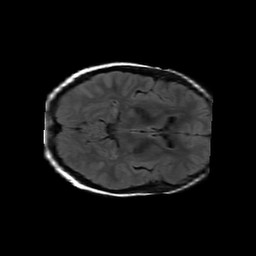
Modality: FLAIR
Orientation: axial
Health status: ill
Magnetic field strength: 3 T